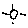
Label: sun